Question: I have a list view and each row of it has 3 buttons(Click able Image Views) making different actions if they are clicked.
I have a trouble with it because I don't know how to recognize if the user click the button for delete or edit the element. I mean, How can I get the View that the user selected?
I tried with the parameters of onItemClick but I'm get stuck in there.
'''
public void onItemClick(AdapterView<?> av, View v, int pos, long id)
'''
Thanks.
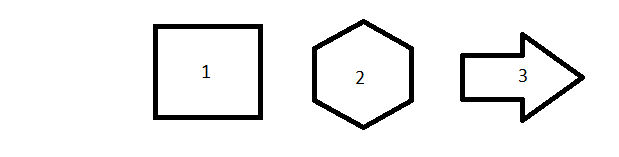
Answer: Try adding tags to your buttons and in onClickListener call view.getTag().